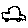
Label: car